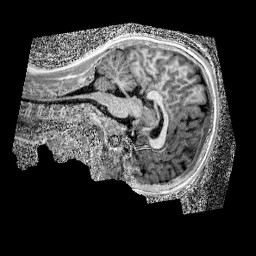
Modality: UNIT1_denoised
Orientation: sagittal
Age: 11
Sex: male
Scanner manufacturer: siemens
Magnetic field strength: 3 T
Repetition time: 4 s
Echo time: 0.00299 s